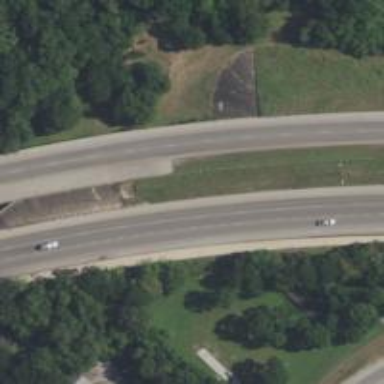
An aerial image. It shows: Asphalt bridge over motorway.